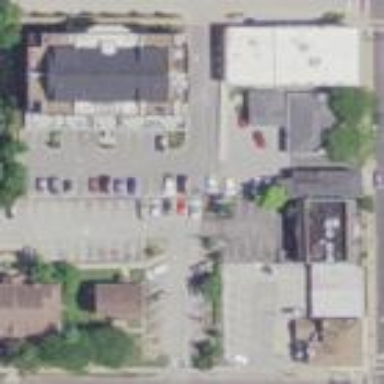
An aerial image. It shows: Retail area.